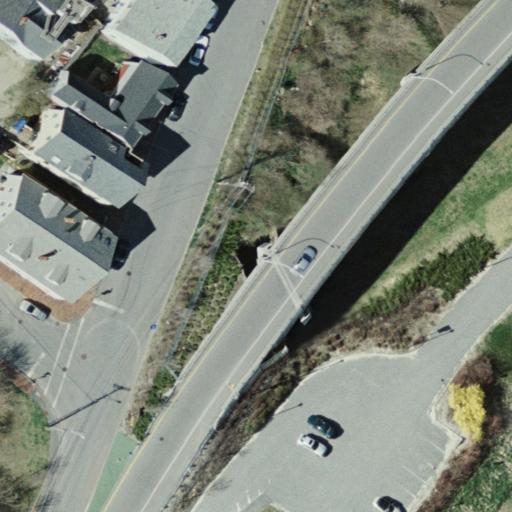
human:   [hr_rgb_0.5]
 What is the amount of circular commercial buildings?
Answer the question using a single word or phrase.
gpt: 0

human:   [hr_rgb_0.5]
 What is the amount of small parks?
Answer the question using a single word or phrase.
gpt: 0

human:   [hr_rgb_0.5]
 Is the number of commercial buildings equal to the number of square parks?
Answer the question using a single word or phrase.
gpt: yes

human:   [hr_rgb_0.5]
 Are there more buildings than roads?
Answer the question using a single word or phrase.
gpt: no

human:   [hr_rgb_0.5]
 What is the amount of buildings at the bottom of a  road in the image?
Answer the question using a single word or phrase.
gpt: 2

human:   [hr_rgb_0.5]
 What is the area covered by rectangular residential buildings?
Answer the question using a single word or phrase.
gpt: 198m2

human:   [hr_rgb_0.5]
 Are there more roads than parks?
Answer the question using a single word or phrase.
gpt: yes

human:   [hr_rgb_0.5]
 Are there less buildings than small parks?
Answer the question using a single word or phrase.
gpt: no

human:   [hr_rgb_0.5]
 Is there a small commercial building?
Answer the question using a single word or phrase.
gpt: no

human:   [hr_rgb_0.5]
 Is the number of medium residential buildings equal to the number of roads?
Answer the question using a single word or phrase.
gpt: no

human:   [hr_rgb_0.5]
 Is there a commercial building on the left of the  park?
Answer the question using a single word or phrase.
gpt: no

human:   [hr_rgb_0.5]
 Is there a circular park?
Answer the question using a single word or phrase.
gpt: no

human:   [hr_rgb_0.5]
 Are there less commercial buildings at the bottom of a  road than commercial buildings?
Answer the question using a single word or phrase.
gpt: no

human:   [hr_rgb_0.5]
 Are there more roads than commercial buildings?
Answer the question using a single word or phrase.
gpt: yes

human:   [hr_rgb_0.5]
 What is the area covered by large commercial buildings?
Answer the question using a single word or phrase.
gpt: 0m2

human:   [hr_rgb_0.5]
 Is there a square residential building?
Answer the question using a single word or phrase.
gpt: no

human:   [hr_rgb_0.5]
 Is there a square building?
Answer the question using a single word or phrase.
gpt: no

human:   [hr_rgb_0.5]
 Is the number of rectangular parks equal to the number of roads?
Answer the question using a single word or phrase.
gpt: no

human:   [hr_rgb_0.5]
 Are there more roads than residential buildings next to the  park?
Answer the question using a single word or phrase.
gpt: yes

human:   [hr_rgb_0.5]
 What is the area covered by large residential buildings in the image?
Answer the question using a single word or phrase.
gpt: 0m2

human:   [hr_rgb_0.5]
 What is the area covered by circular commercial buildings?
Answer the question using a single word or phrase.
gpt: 0m2

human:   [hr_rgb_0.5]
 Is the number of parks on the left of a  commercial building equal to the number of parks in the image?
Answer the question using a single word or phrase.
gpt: no

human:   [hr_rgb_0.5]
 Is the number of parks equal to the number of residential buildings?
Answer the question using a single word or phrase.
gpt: no

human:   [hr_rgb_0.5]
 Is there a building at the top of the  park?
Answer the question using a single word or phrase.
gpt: no

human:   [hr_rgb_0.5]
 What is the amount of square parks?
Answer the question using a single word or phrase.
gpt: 0

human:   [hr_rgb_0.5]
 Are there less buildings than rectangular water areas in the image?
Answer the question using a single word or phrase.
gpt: no

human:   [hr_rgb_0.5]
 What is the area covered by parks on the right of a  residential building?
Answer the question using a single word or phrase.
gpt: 2578m2

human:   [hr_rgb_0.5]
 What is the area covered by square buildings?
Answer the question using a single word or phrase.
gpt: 0m2

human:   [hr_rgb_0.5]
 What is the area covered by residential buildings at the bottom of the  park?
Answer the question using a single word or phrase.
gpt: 624m2

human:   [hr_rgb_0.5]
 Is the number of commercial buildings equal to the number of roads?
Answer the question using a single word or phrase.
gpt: no

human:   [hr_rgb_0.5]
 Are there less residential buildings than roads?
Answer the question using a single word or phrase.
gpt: yes

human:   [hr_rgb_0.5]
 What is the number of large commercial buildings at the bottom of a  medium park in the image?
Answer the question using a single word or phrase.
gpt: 0

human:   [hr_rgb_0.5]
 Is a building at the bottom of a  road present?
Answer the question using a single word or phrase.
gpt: yes

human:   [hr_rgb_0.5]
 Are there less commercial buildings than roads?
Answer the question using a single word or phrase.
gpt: yes

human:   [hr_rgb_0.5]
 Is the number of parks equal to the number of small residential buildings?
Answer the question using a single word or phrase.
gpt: no

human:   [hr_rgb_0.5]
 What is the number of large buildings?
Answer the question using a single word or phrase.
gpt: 0